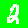
Digit: 2